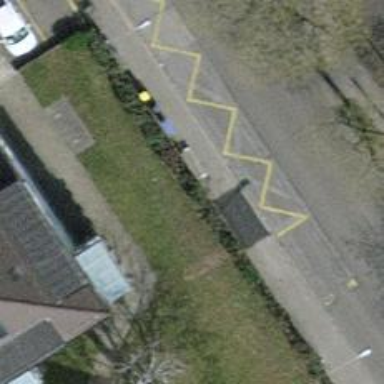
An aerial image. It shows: Bench for seating.